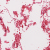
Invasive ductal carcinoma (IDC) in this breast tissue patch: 0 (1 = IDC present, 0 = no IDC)